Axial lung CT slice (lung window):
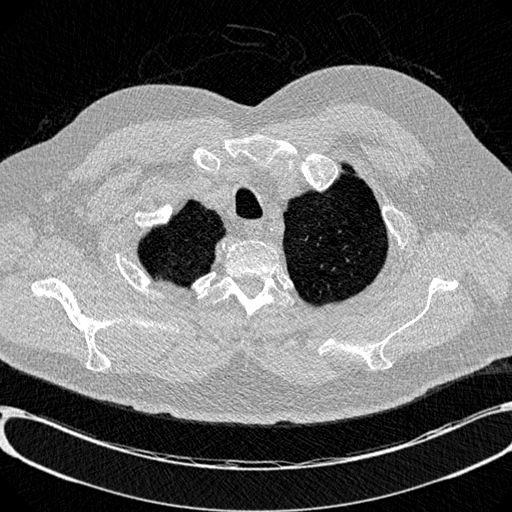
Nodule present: no